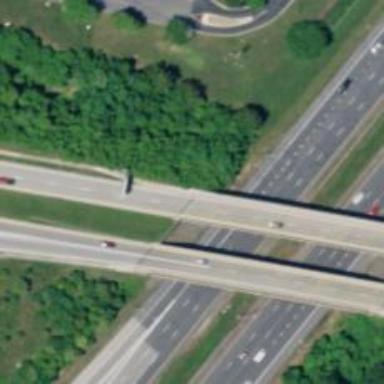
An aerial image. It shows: Footway bridge.